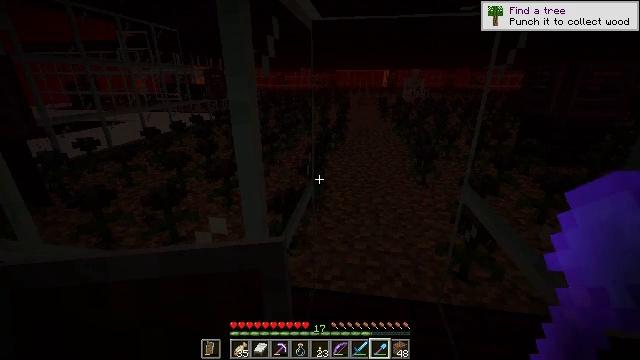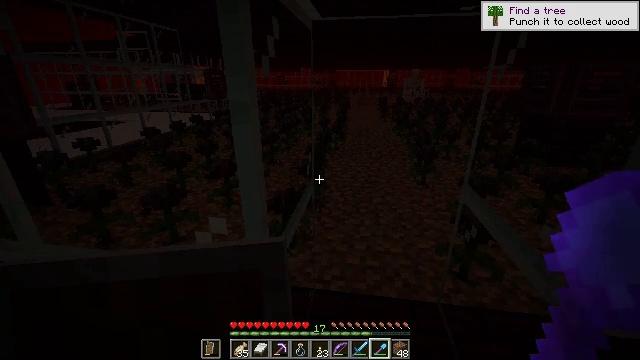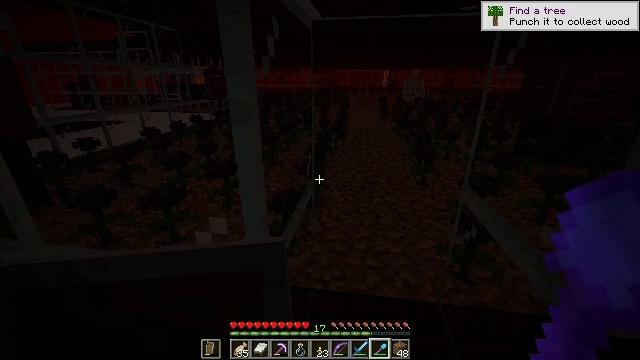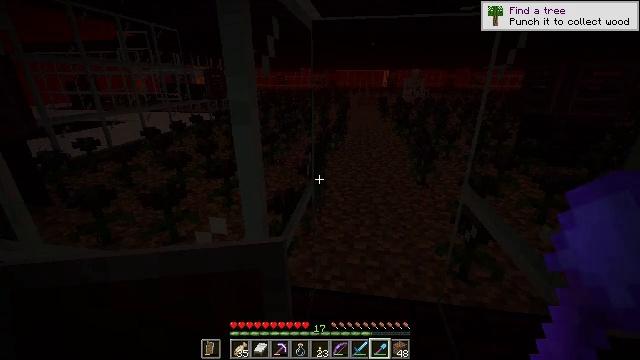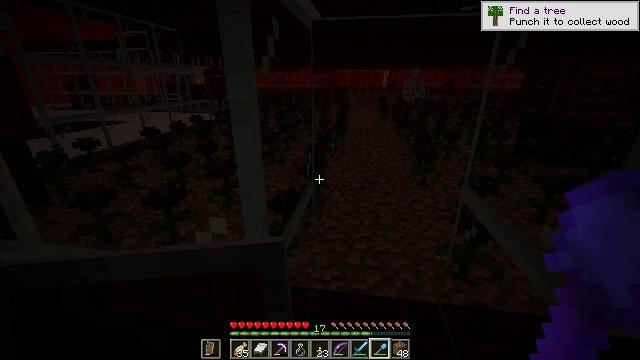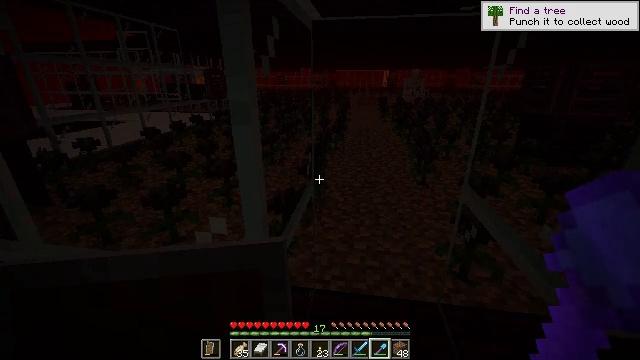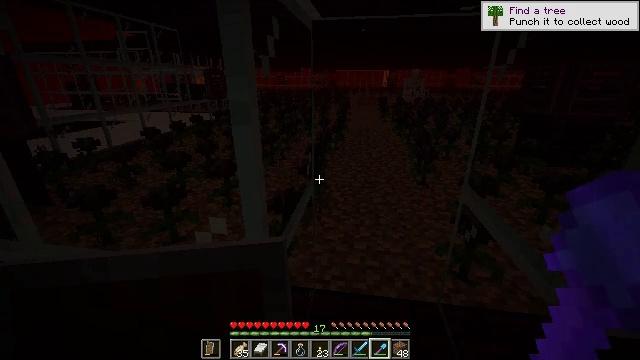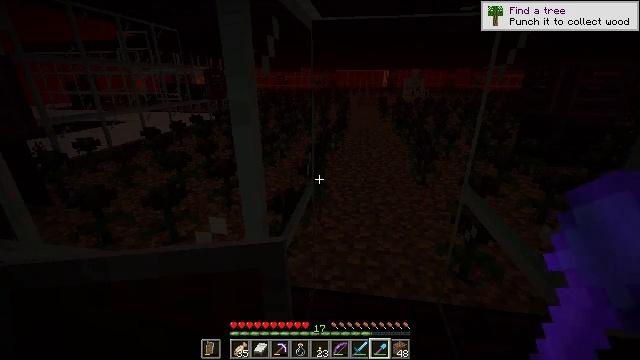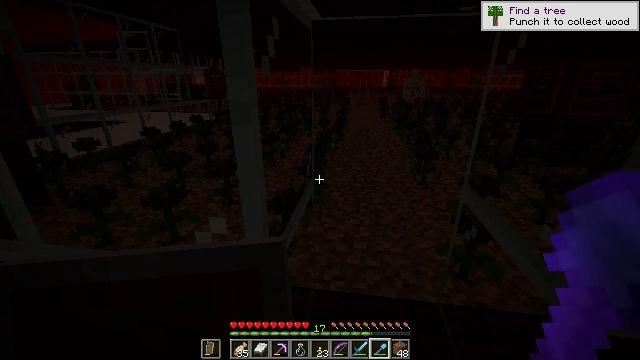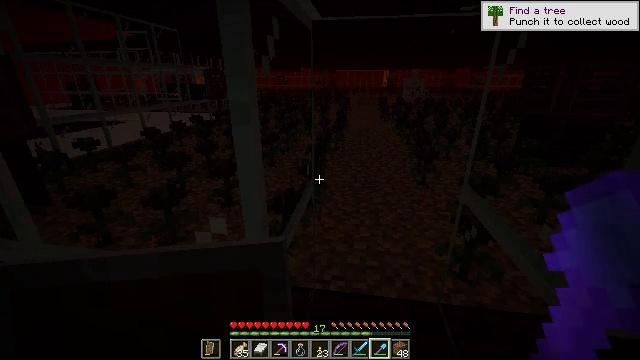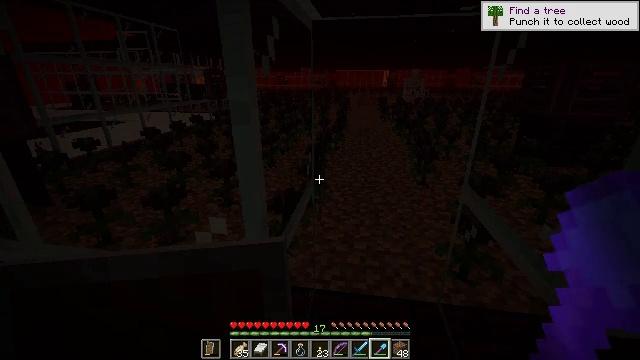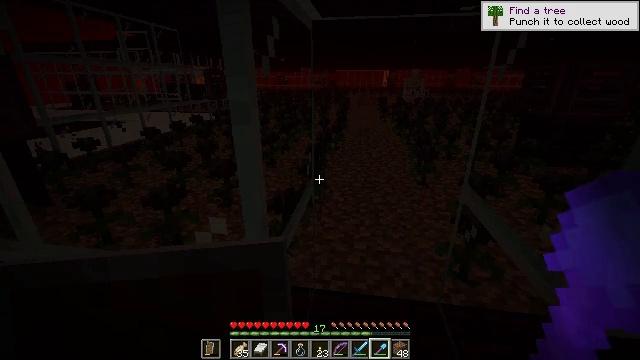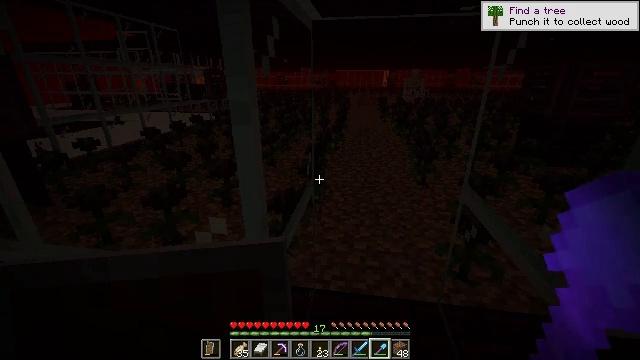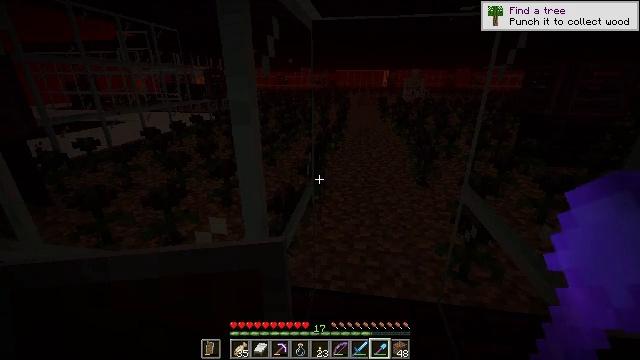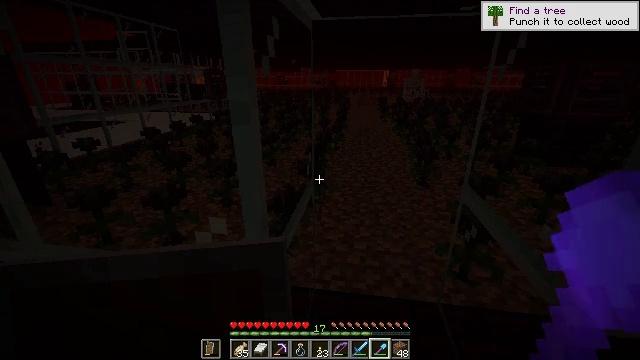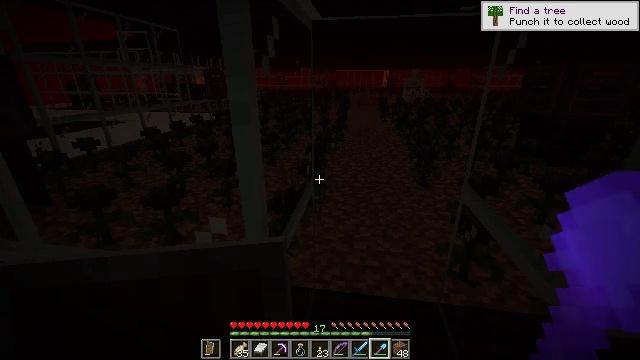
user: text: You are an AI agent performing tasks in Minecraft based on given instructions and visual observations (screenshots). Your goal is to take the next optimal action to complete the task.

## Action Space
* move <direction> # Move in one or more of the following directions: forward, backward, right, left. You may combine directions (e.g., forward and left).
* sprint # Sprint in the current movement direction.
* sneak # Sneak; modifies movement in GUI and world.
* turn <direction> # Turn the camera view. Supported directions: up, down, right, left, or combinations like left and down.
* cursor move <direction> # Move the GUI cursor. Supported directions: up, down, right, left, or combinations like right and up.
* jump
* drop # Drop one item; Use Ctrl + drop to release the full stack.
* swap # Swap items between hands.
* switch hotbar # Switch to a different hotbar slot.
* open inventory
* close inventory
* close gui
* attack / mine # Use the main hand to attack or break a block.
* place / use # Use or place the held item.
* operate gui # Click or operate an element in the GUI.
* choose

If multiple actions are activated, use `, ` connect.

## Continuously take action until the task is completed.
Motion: motion action
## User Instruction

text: Remove the nether brick slab from its place.
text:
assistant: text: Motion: no_op
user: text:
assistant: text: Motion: no_op
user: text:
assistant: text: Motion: no_op
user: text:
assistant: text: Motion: no_op
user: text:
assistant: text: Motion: no_op
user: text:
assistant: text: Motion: no_op
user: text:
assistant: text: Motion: no_op
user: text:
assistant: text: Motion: no_op
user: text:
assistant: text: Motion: no_op
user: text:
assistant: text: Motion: no_op
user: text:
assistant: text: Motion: no_op
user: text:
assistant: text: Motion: no_op
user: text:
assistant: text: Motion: no_op
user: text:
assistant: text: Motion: no_op
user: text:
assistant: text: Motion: no_op
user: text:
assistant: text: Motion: no_op
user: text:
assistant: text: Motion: no_op
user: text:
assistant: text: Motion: no_op
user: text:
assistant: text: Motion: no_op
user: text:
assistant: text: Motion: no_op
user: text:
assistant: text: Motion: no_op
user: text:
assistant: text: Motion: no_op
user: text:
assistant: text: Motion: no_op
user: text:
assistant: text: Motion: no_op
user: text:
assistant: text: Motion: no_op
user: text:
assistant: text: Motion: no_op
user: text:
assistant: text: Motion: no_op
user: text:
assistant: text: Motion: no_op
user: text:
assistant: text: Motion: no_op
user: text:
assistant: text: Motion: no_op